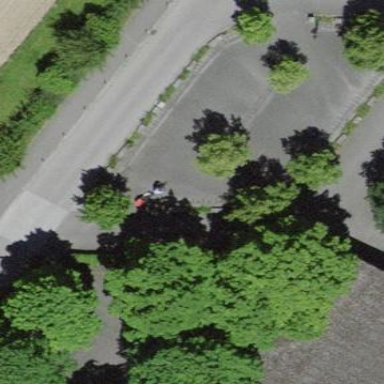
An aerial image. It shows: Bicycle parking area.